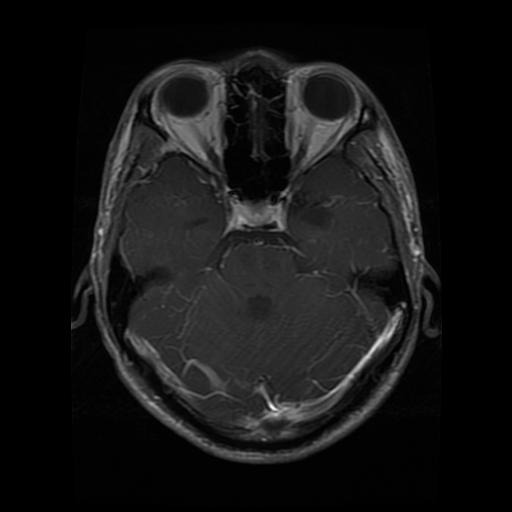
Label: glioma